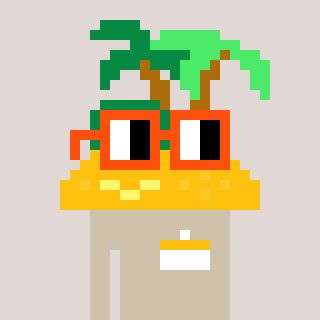
a pixel art character with square orange glasses, a island-shaped head and a bege-colored body on a warm background